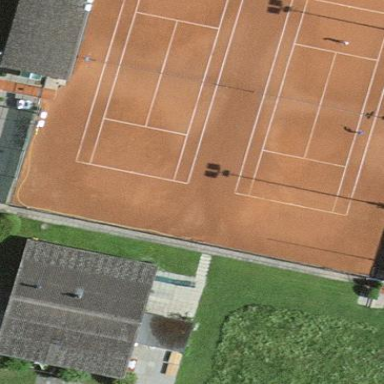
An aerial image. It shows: Tennis court on pitch designated for leisure land.